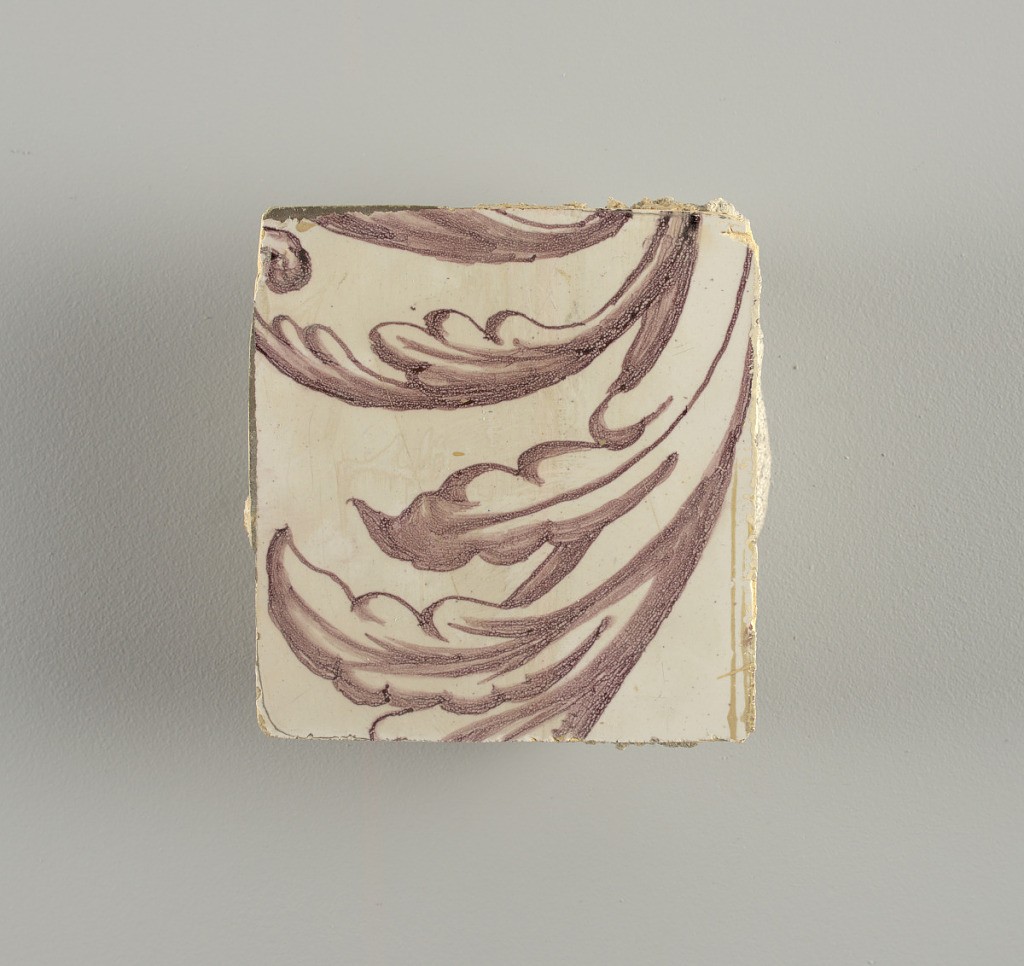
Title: Wall facing
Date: ca. 1725
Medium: Tin-glazed earthenware, underglaze
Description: Horizontal rectangle.  Thirty-seven tiles wide and twenty-one high with opening for door or window nineteen and one-half tiles high and twelve wide.  To left and right of opening, centered canopy above. Left, woman representing Hope, right, a sculputure urn.  Centered above opening, a mascaron.  Arabesque design of foliage.